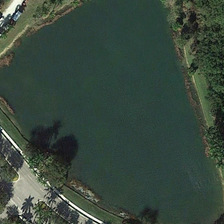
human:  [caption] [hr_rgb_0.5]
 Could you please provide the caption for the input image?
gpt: many green trees are around an almost triangular pond .

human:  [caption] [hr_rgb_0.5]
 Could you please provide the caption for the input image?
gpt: many green trees are around an almost triangular pond .

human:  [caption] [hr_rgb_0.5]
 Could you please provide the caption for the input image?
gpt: many green trees are around an almost triangular pond .

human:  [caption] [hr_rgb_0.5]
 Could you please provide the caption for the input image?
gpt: many green trees are around an almost triangular pond .

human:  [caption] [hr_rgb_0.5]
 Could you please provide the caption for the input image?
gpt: many green trees are around an almost triangular pond .